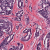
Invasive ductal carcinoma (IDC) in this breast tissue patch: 1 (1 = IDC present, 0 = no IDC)